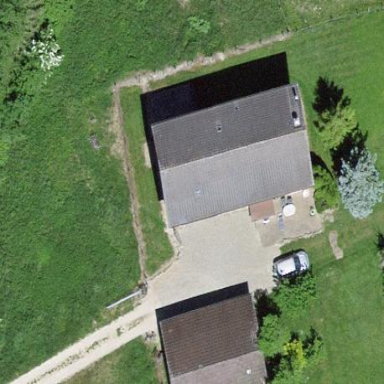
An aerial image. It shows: Farm building.